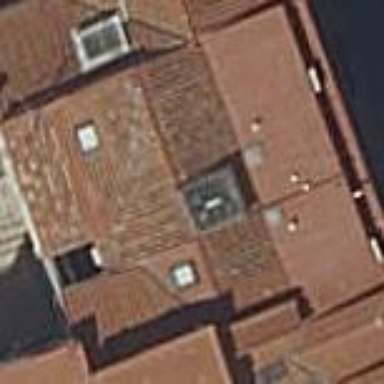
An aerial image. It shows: Red-brown rooftop of apartment building.